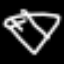
Label: diamond